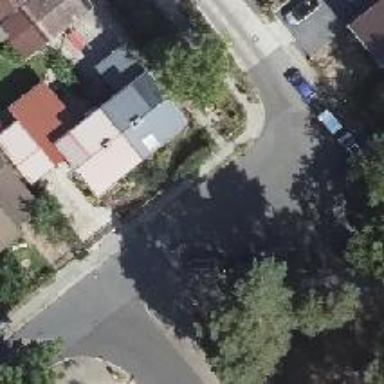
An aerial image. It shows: Residential road with asphalt surface and sidewalks on both sides.